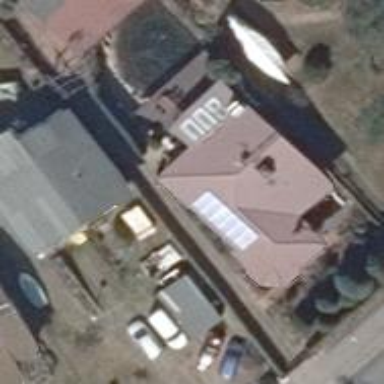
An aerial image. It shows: Residential building with gabled roof.